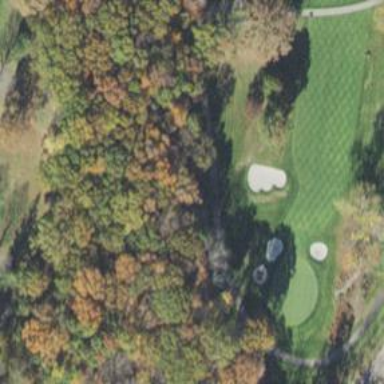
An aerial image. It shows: Pathway for golfing.